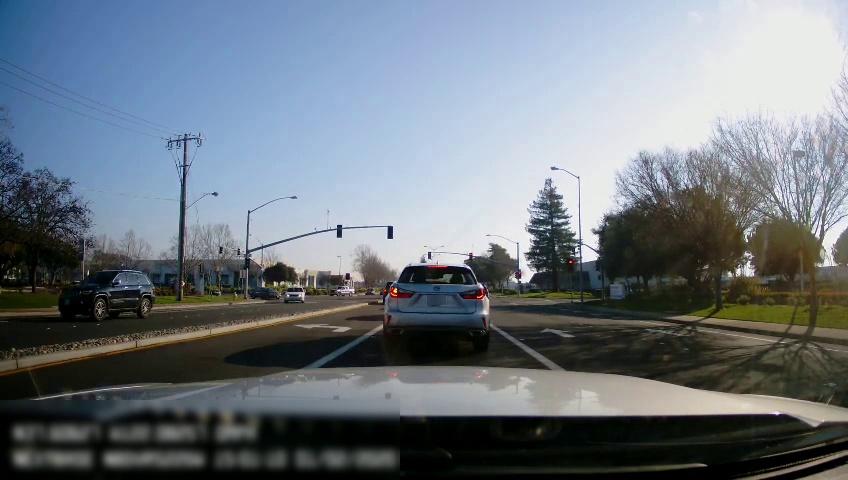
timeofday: Day
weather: Sunny
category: Drivable Space
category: Drivable Space
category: Vehicles | SUV
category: Vehicles | SUV
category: Vehicles | SUV
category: Vehicles | Car
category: Vehicles | Car
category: Vehicles | Truck
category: Lanes | Current Lane
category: Lanes | Alternate Lane
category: Lanes | Current Lane
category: Lanes | Alternate Lane